Question: I have to develop an Android application in that when the user just enters "starbucks" in the destination address, then using Google search find the closest address and substitute starbucks with real starbucks address. How to do it pro-grammatically!? Please see the figures
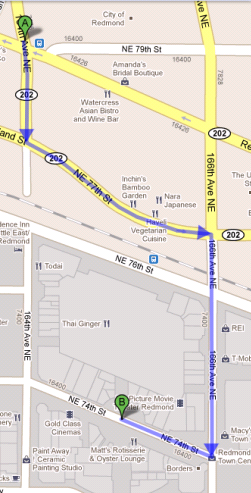
Answer: You will be able to do that using the new . You need to register to the service in order to get a key allowing you to send requests. Then you can build an url, and get a JSON reply listing the places named Starbucks near Redmond: 'https://maps.googleapis.com/maps/api/place/search/json?location=47.6743,-<PHONE>&radius=1&name=starbucks&client=CLIENTID&sensor=true&signature=SIGNATURE'
See the official website for API details and how to obtain a key:
<URL>